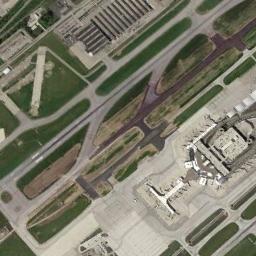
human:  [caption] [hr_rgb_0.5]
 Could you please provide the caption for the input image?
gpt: There is an airport in the field with many runways crossing each other .

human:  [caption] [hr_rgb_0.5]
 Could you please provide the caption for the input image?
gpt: A complex airport with many runways and buildings .

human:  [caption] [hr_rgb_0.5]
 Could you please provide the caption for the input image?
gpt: An airport with some staggered runways and a terminal on the lawn .

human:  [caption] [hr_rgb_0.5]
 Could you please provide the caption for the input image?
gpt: There are two crossing runways here .

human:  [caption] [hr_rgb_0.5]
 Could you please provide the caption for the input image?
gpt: The grass of the airfield is divided into different sizes by the road .